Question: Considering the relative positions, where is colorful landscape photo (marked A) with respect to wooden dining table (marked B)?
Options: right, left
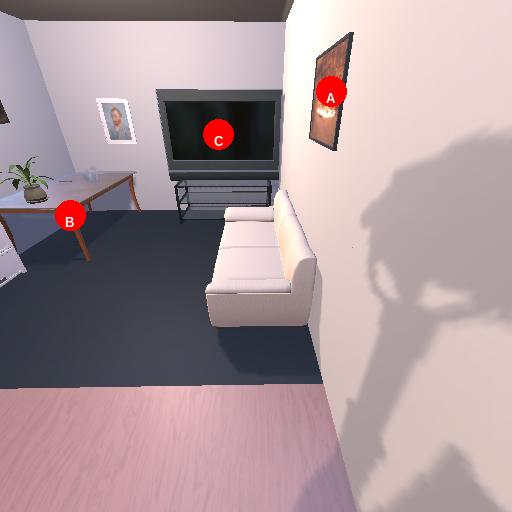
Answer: right